Question: I want to change this condition if (response != null) to not always evaluate true.what changes should i make in the code to achieve this?
added full code below
'''
if (ingenicoReaderDirect != null) {
securityLog.logPerformance(LogPerformanceState.CardReaderState.CardAuthenticationStart, "");
byte[] response = ingenicoReaderDirect.desfireExecuteCommand(data);
securityLog.logPerformance(LogPerformanceState.CardReaderState.CardAuthenticationEnd, "");
securityLog.logInfo(LogInfoEvent.GENERAL_INFO, "Card Auth Resp : " + String.format("%02X ", response[5]) + " " + String.format("%02X ", response[6]));
// Check for positive response 90 00
if (response != null) {
securityLog.logInfo(LogInfoEvent.GENERAL_INFO, "Card Auth Resp : " + String.format("%02X ", response[5]) + " " + String.format("%02X ", response[6]));
if (response[5] == (byte) 0x90 && response[6] == (byte) 0x00) {
return true;
} else {
securityLog.logWarning(LogWarningEvent.PROCESS_CARD_EXCEPTION, "Process Card Exception: Auth Failed");
PollingLooperThread.isCardAuthenticateFailed = true;
securityLog.logInfo(LogInfoEvent.GENERAL_INFO, "Card Auth Req: "
+ print(SAMManager.requestDataForLogging) + ", Resp: " + print(response));
}
} else {
securityLog.logInfo(LogInfoEvent.GENERAL_INFO, "Card Auth Req: "
+ print(SAMManager.requestDataForLogging) + ", Resp: NULL");
}
}
// Update transaction 18 if authentication failed
deviceEventDataCounter.updateTransactionDataCounter(DeviceEventConstants.AC_AUTHENTICATION_FAILED, 0);
return false;
}
'''

<URL>
I tried many solution available on google but still unable to resolve.
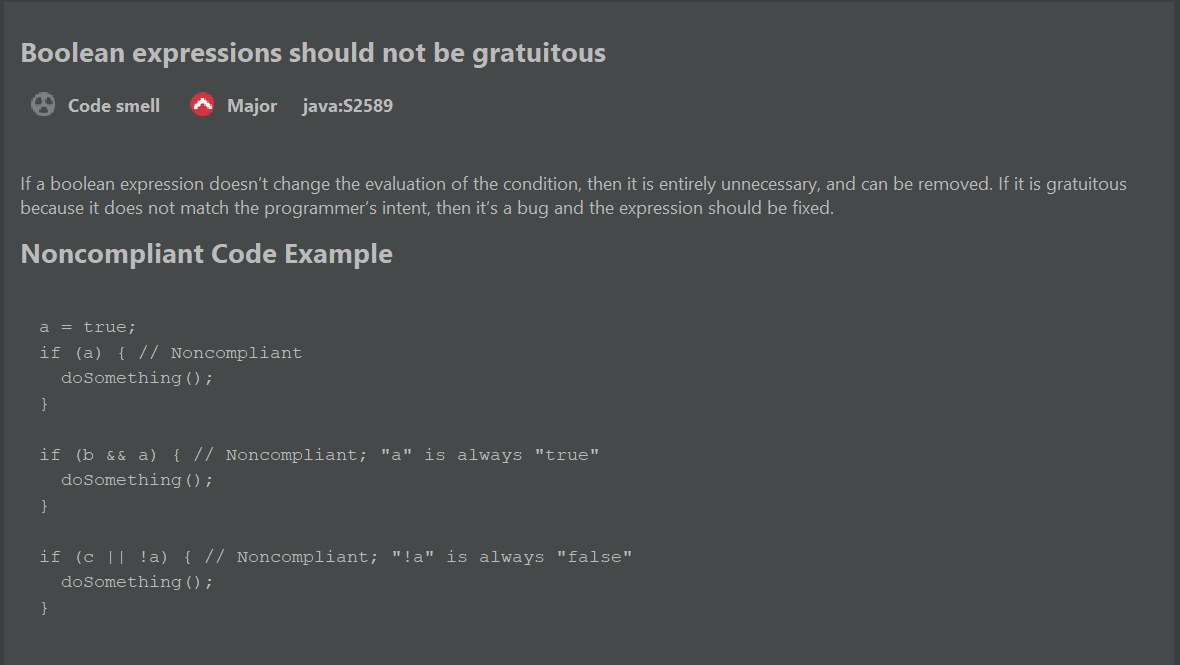
Answer: In case 'response' was null the line containing 'response[5]' and 'response[6]' would throw NullPointerException which means the 'if (response != null)' will not be reachable when 'response' is null.
If you remove or rewrite the line
'securityLog.logInfo(LogInfoEvent.GENERAL_INFO, "Card Auth Resp : " + String.format("%02X ", response[5]) + " " + String.format("%02X ", response[6]));'
to check for null response, then the if condition would not be redundant anymore.